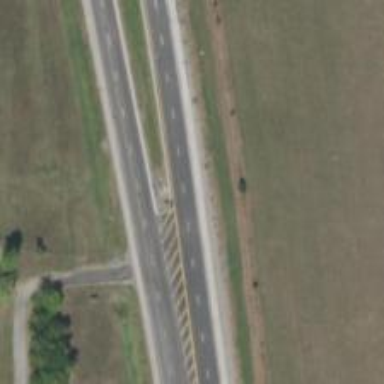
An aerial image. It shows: This image shows trunk highway that functions as expressway.